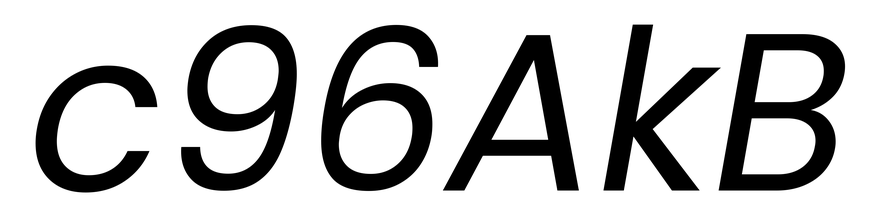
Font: Poppins-Italic